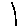
Label: line